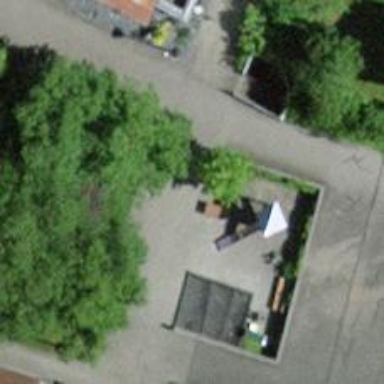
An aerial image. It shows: Playground with slide.